Question: When playing a media file in a UIWebview (youtube for instance)
there is a button to "fullscreen" the html5 media player - How can I
- -

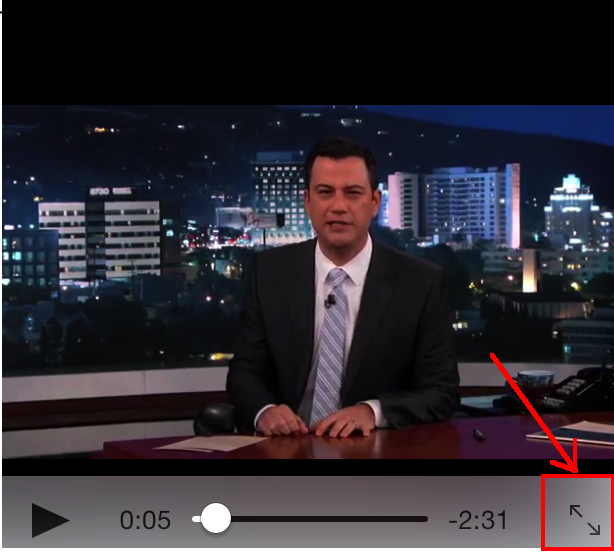
Answer: To force videos to always play in fullscreen, when configuring your 'UIWebView', use this line of code:
'''
webView.allowsInlineMediaPlayback = NO;
'''
It looks like there are a few ways to <URL>, though it seems like these are not recommended approaches. See the linked StackOverflow question.
Depending on what you're trying to do, it almost seems like you're better off detecting player state change using the 'onStateChange' callback. In a project I'm working on, the code looks like this:
'''
function onStateChange(event) {
window.location.href = 'ytplayer://onStateChange?data=' + event.data;
}
'''
Then I sniff for this URL in the controller or view wrapper class:
'''
- (BOOL)webView:(UIWebView *)webView
shouldStartLoadWithRequest:(NSURLRequest *)request
navigationType:(UIWebViewNavigationType)navigationType {
if([request.URL.scheme isEqualToString:@"ytplayer"]) {
NSString *action = request.URL.host;
'''